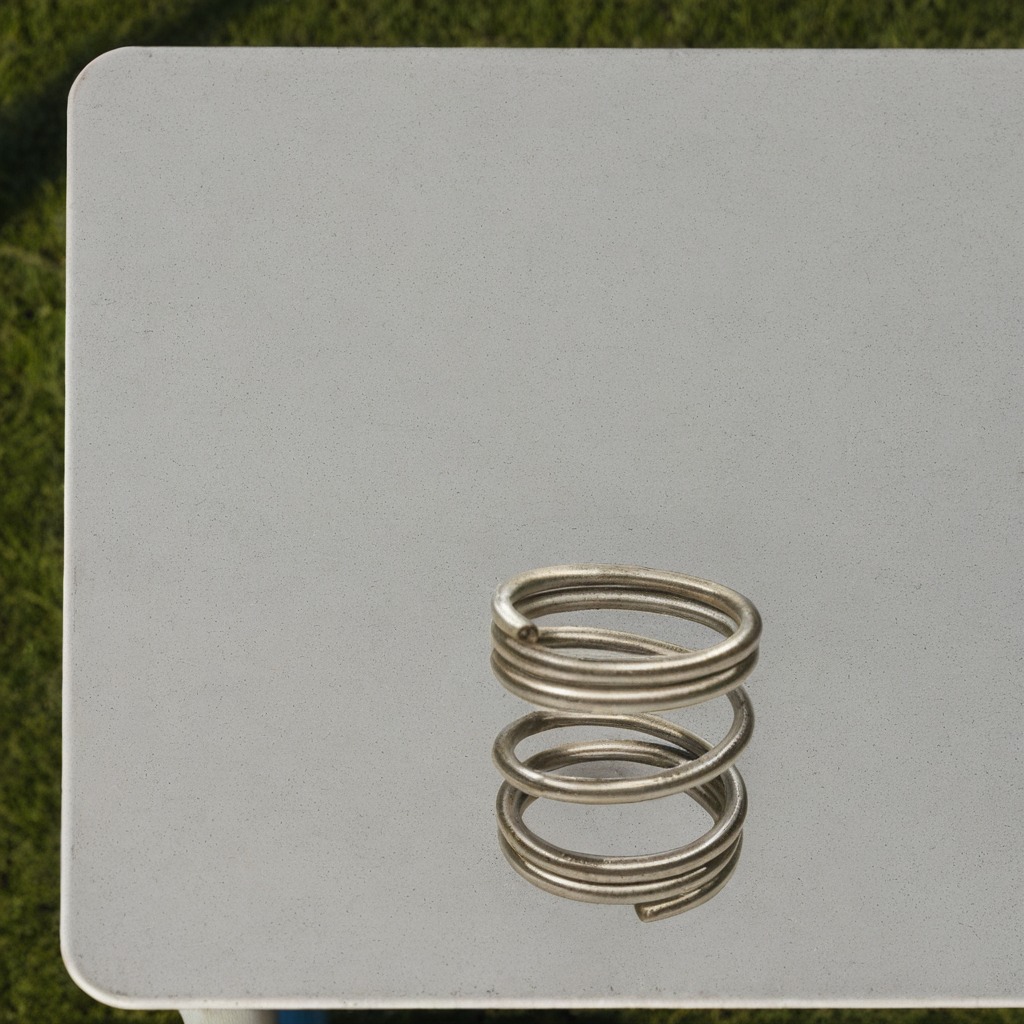
A coiled metal spring lies on the clean utility table in a temporary outdoor tool station.